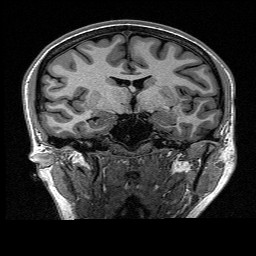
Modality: T1w
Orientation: sagittal
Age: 23
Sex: female
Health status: healthy
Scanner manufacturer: siemens
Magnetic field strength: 1.5 T
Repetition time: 2.73 s
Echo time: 0.00357 s